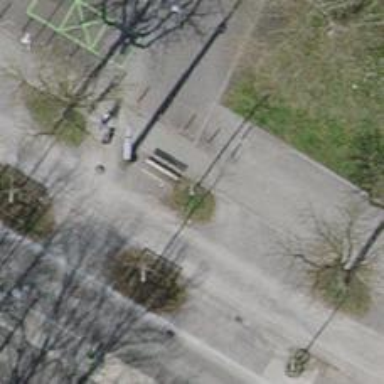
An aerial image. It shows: Avenue of trees.